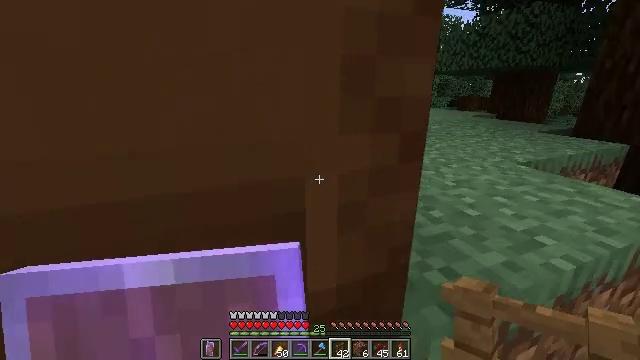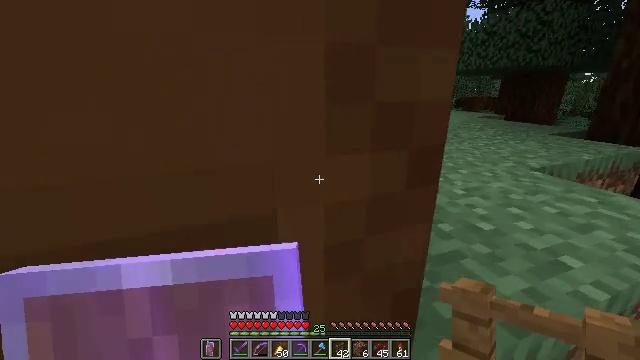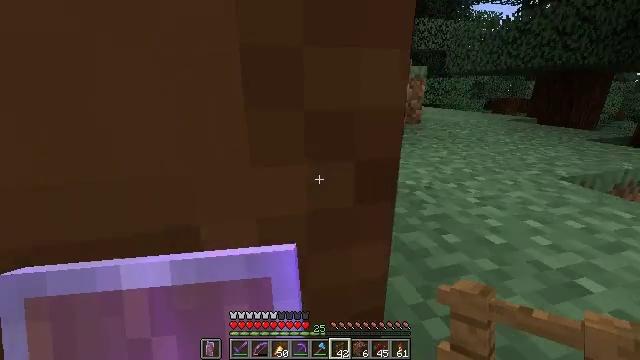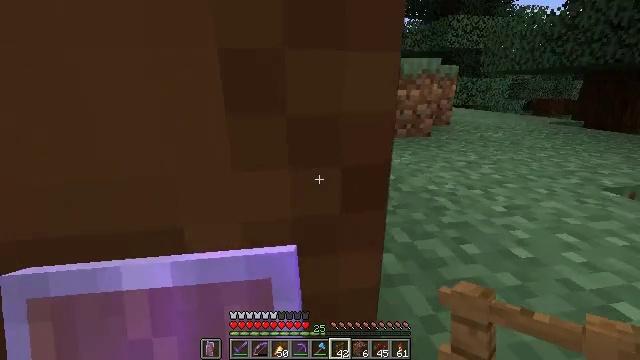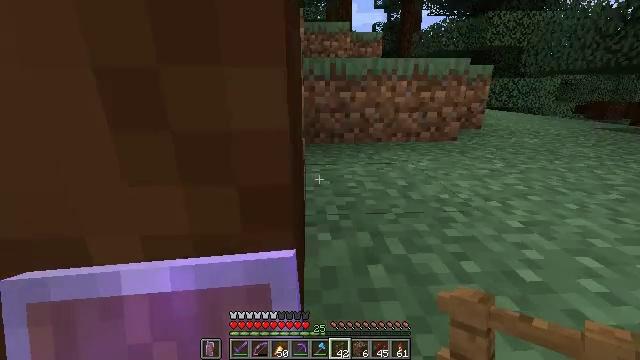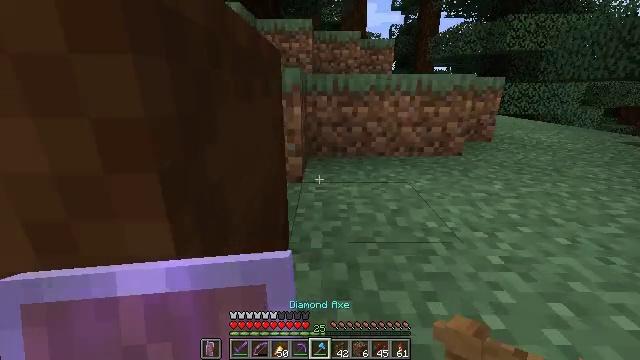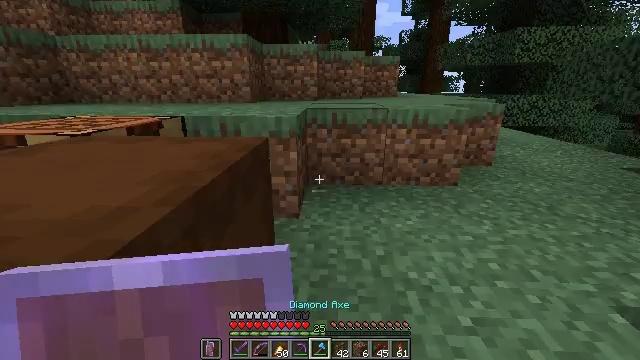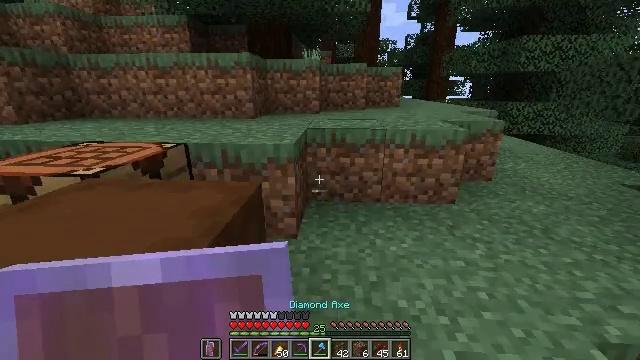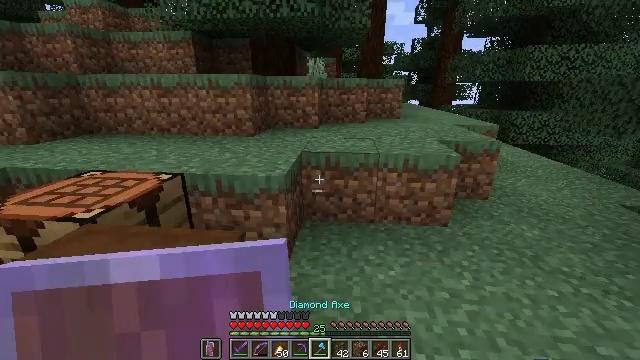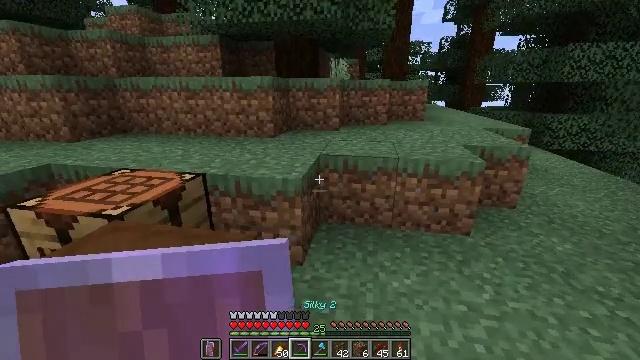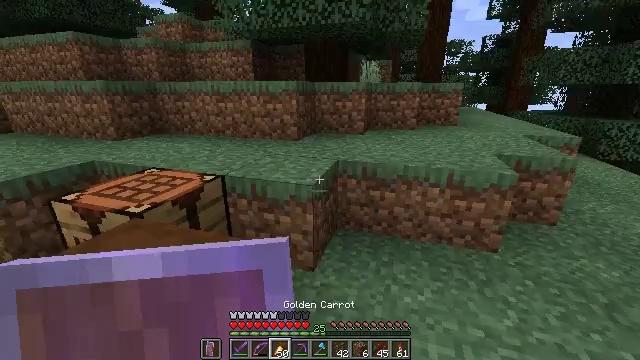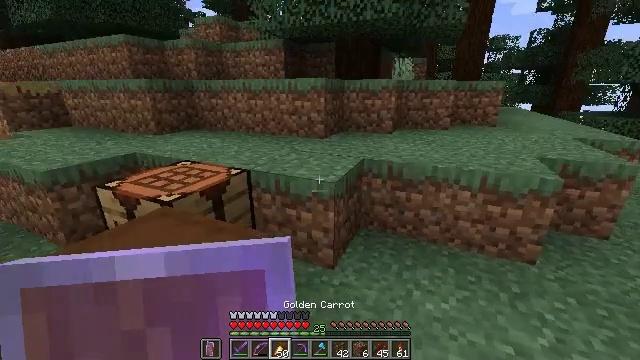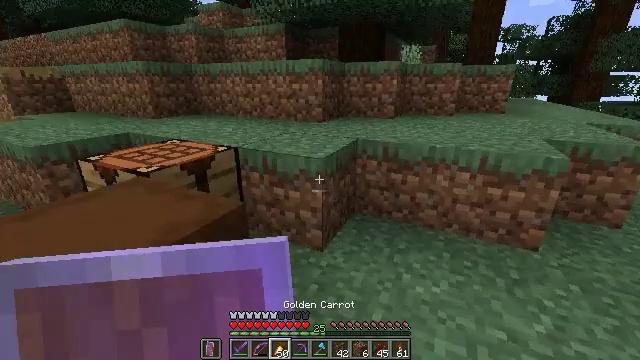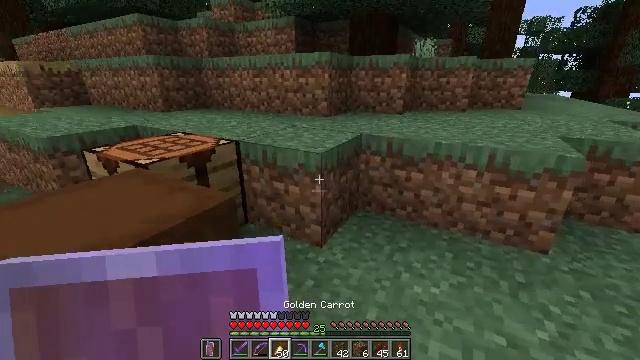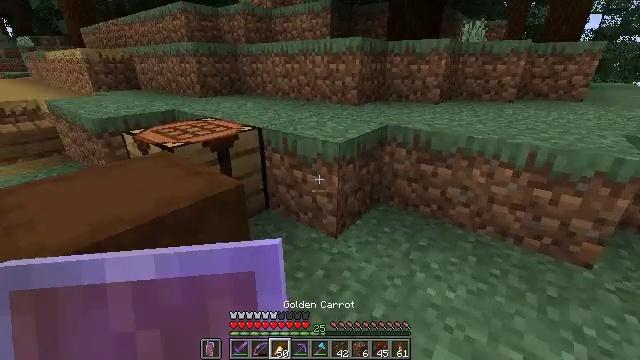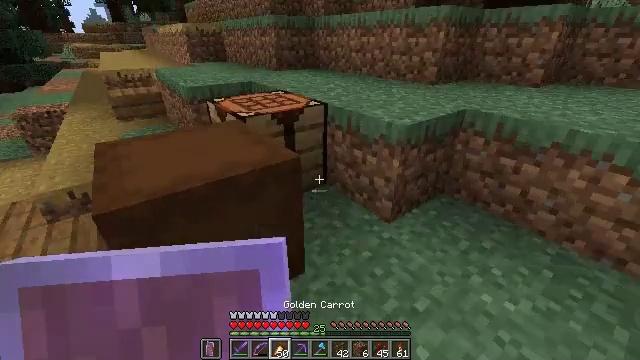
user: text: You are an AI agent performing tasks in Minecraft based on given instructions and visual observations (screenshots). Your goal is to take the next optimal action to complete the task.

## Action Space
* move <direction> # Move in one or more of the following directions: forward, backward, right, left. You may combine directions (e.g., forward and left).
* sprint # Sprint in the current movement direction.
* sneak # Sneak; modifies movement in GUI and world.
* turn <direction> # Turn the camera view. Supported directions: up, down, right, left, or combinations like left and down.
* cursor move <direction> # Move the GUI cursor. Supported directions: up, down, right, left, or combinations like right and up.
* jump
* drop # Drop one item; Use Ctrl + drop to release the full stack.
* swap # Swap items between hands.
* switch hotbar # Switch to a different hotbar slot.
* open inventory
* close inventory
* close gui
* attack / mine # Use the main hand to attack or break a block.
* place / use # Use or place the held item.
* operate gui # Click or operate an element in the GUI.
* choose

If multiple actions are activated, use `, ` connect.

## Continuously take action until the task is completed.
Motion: motion action
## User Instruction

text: Attack the brown shulker box to remove it.
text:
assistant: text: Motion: move forward
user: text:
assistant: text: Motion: move forward, turn left
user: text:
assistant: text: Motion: move forward and move right, turn left
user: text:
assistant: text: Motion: move forward and move right, turn left
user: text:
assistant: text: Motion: move forward and move right, turn left, jump
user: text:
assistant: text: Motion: move forward and move right, turn left, jump
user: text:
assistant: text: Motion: move forward and move right, turn left, jump
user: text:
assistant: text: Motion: move forward and move right, turn left, jump
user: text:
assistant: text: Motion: move forward and move right, turn left, jump
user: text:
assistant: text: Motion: move forward and move right, turn left, jump
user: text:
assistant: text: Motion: move forward and move right, turn left, jump
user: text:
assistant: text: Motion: move forward and move right, turn left and down
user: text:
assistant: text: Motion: move forward and move right, turn left
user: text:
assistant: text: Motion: turn left and down
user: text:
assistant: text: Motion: turn left and down
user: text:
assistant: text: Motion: turn left and down
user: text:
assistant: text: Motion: turn left and down
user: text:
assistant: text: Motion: turn left
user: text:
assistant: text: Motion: no_op
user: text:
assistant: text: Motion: turn left
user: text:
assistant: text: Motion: turn left
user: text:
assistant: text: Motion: no_op
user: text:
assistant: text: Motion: no_op
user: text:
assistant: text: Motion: no_op
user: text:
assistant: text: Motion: no_op
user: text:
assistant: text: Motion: attack / mine
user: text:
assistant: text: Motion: move forward, attack / mine
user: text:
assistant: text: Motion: move forward, turn right, attack / mine
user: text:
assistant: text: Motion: move forward, turn right, attack / mine
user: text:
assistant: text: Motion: move forward, turn right, attack / mine